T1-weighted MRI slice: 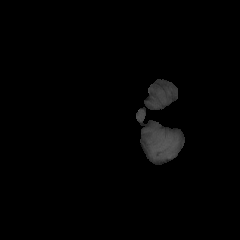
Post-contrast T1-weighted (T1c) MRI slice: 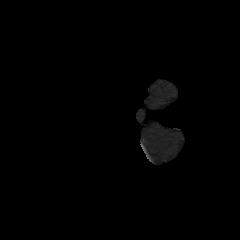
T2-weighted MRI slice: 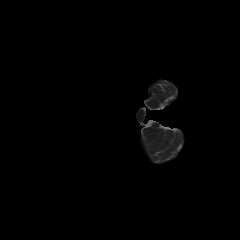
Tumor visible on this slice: no